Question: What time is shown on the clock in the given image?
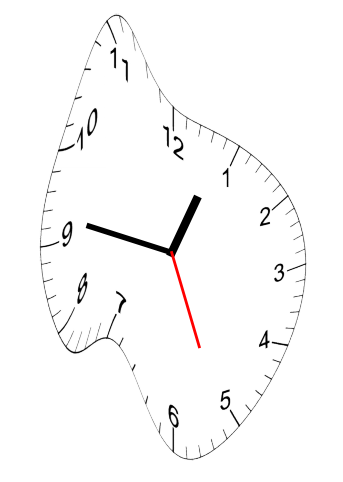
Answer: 12:46:26